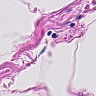
Metastatic tissue present: no